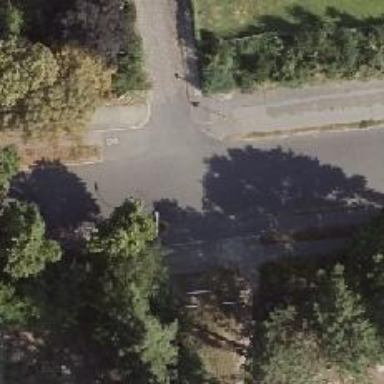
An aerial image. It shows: Residential road with asphalt surface. There are sidewalks on both sides and cycle track.